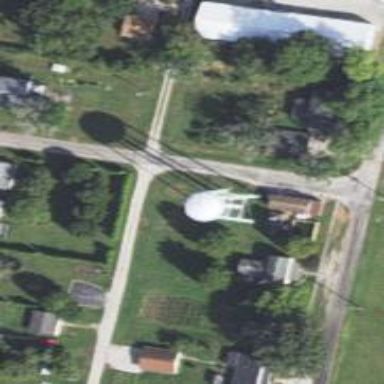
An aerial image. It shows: Water tower that is man-made.